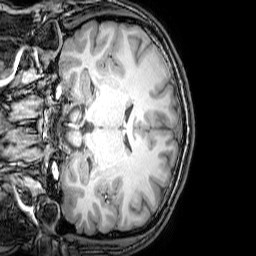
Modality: T1w
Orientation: coronal
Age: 24
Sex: male
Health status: healthy
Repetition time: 0.081 s
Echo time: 0.037 s